Interaction volume radius: 5 \u00c5
Interaction volume height: 10 \u00c5
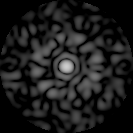
Disorder parameter: 0.8846